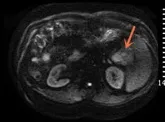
Magnetic Resonance Imaging Magnetic Resonance of abdominal revealed a mass in the tail of the pancreas. ; The tumor showed restricted diffusion on Diffusion-Weighted imaging.
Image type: radiology (mri)